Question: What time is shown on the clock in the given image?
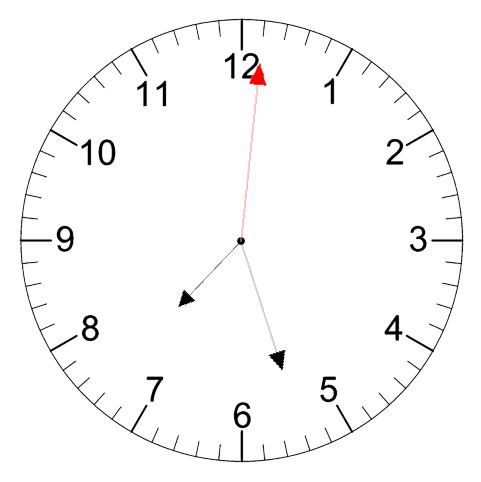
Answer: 07:27:01